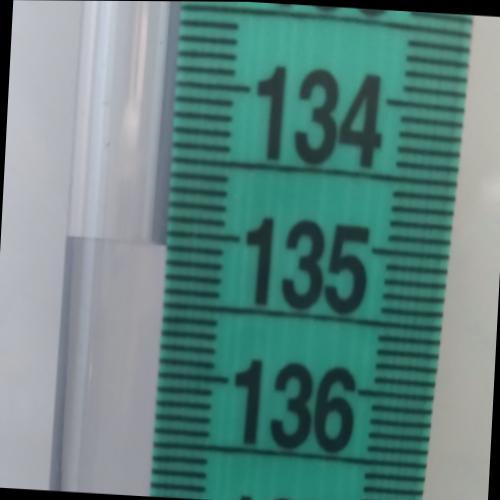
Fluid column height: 135.1 cm